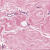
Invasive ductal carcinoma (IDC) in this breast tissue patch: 0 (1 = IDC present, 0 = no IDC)